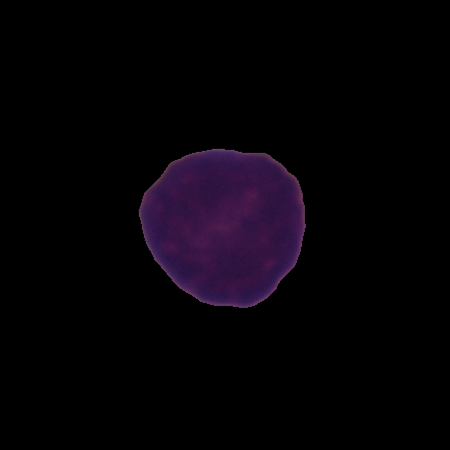
Label: healthy